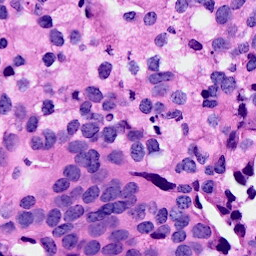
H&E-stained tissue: Breast